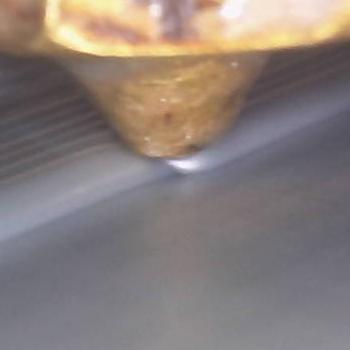
Flow rate: 224%